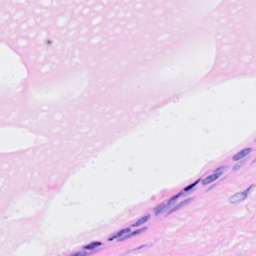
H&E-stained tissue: Breast